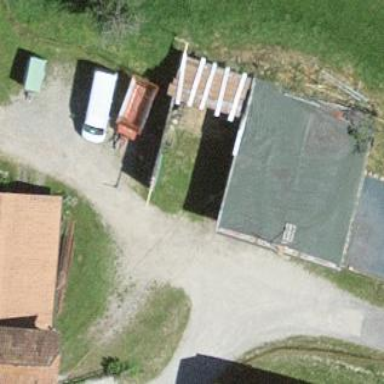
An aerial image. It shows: Garage building.